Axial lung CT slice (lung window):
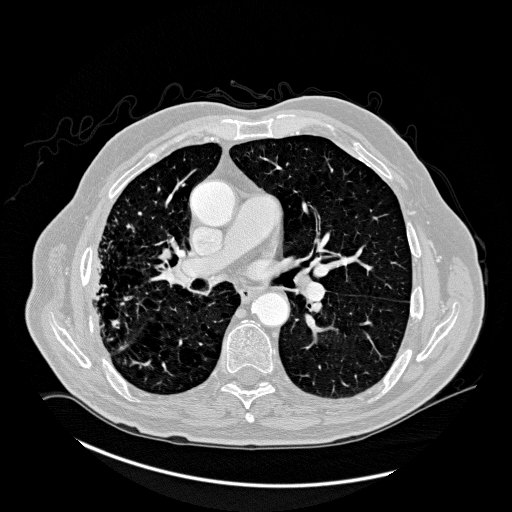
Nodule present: no